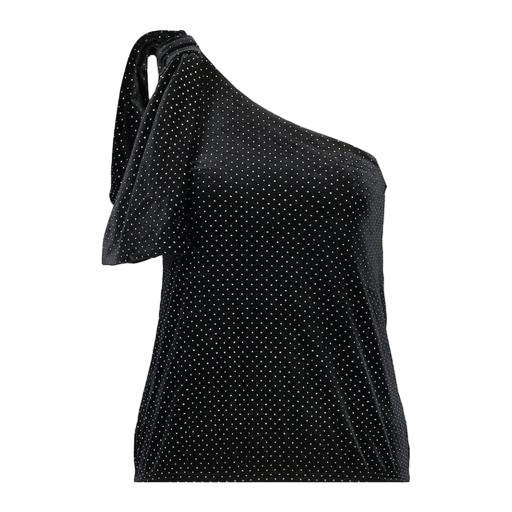
black one-shoulder top, black plus size cold-shoulder asymmetric top, black single shoulder top, white background